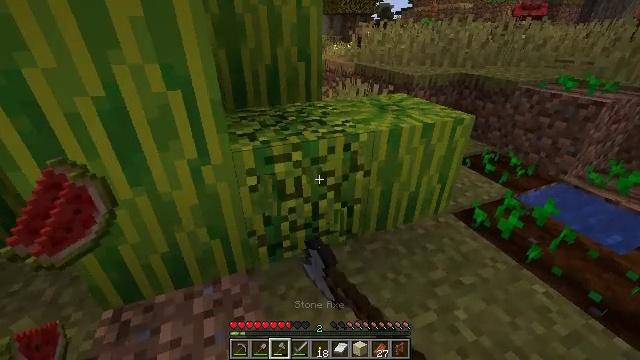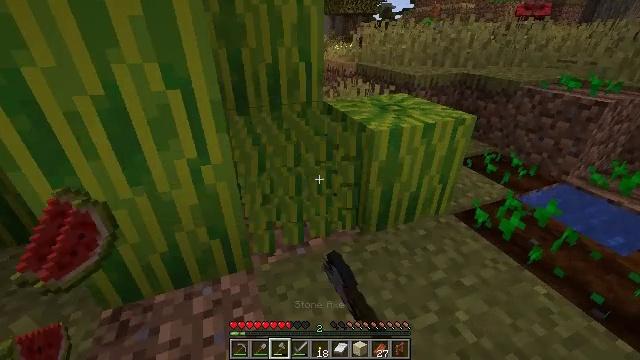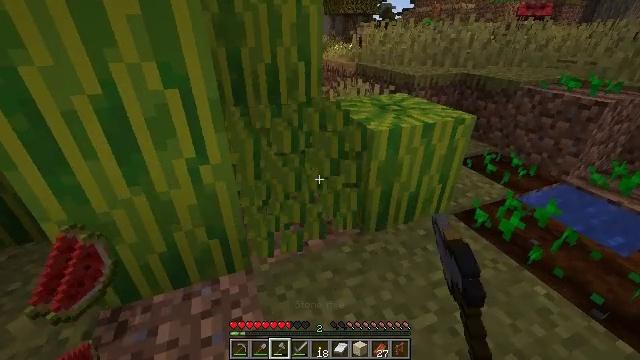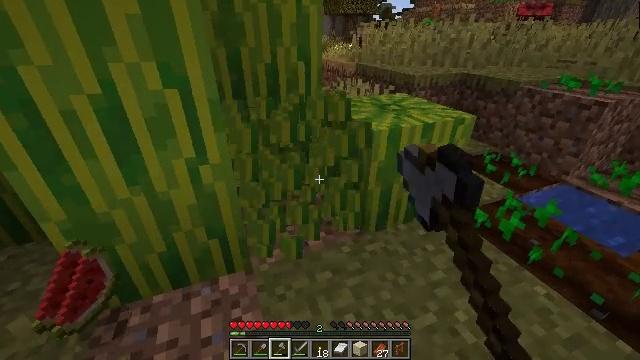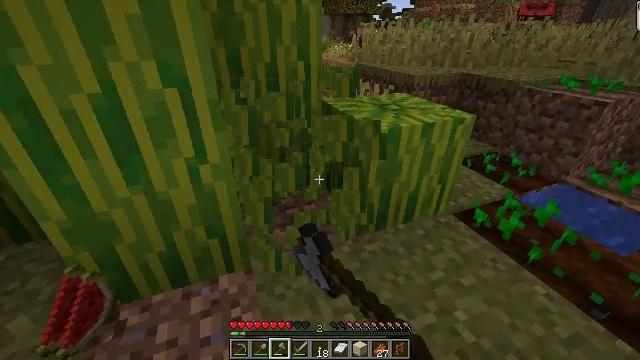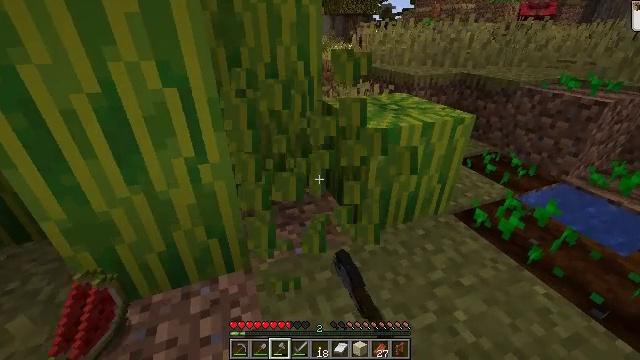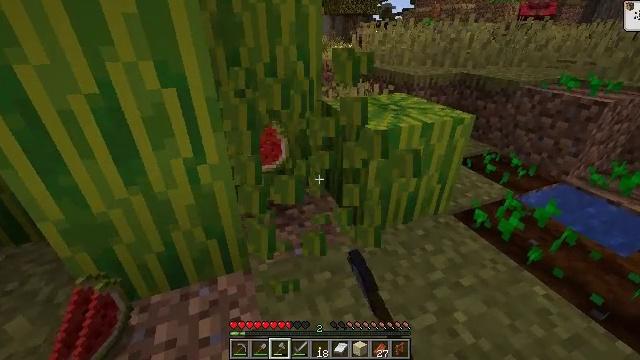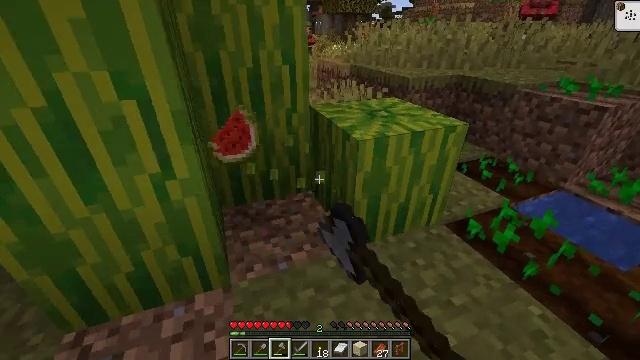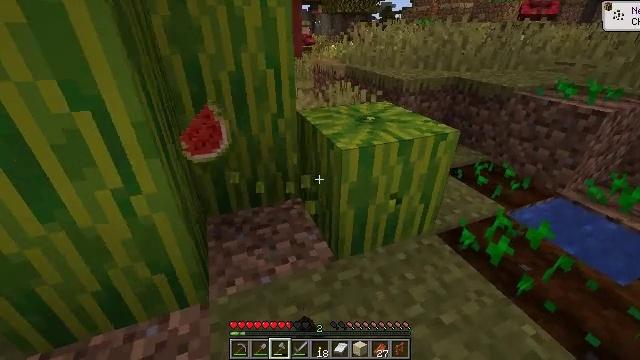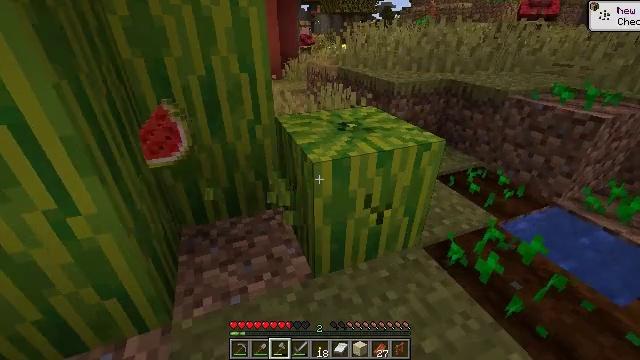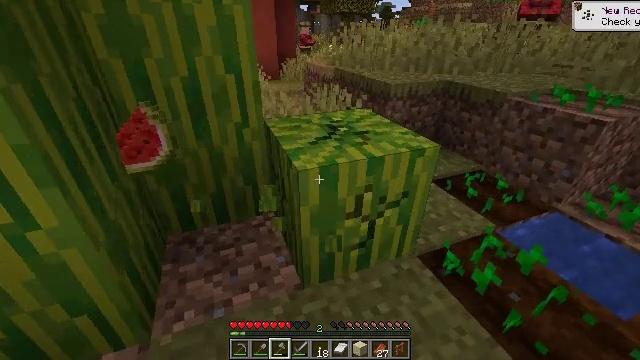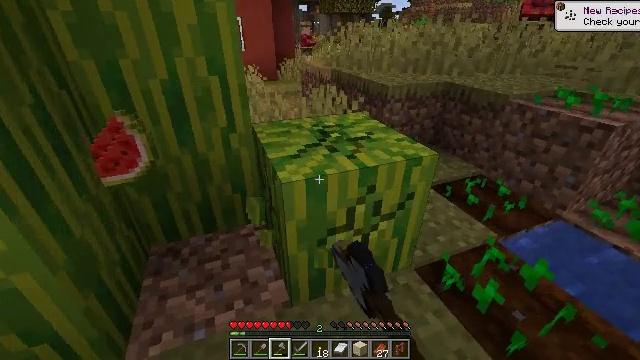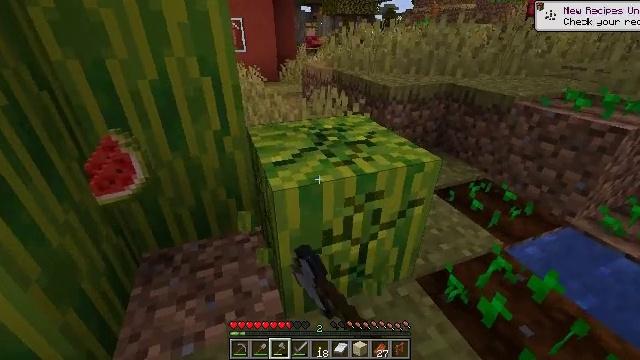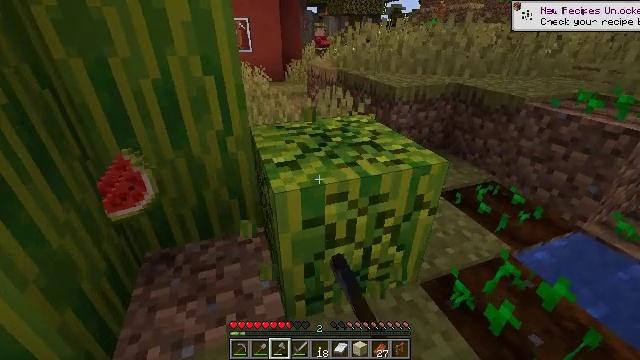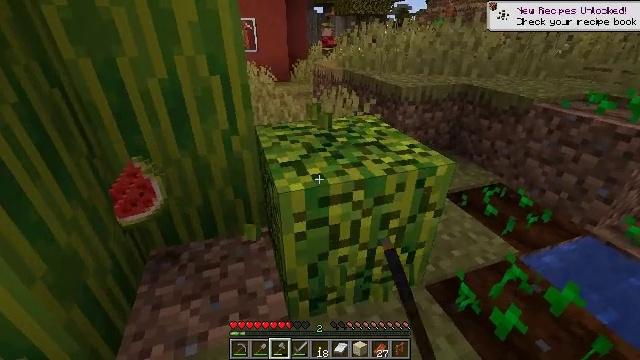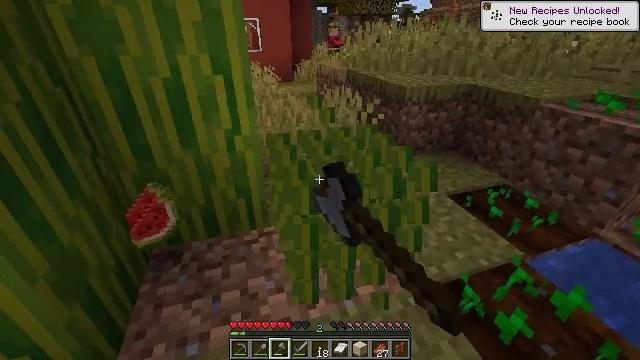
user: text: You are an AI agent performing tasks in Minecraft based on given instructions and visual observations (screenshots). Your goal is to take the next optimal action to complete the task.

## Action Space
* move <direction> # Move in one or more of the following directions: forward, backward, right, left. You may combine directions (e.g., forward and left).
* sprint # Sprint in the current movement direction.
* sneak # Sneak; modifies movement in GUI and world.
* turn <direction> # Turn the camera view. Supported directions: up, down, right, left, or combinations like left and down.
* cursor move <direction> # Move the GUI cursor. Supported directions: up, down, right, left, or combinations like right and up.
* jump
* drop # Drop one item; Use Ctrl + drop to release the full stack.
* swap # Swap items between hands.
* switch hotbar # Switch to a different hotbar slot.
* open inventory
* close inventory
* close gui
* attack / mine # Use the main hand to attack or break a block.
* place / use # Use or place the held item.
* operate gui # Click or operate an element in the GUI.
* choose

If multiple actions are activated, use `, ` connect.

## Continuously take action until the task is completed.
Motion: motion action
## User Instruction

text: Gather melon for food.
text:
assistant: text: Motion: attack / mine
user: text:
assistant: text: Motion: attack / mine
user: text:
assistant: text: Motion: attack / mine
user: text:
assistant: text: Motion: attack / mine
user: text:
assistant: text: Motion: attack / mine
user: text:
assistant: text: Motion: move forward and move right, attack / mine
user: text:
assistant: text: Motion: move forward and move right, attack / mine
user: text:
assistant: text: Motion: move forward and move right, attack / mine
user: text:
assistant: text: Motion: move forward and move right, attack / mine
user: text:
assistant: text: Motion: move forward, attack / mine
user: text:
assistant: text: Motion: attack / mine
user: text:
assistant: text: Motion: attack / mine
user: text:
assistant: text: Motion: turn left, attack / mine
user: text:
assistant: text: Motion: turn left, attack / mine
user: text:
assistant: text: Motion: attack / mine
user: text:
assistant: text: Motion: turn left, attack / mine
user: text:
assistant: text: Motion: turn left, attack / mine
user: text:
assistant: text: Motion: turn left and up, attack / mine
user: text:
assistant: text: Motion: turn left and up, attack / mine
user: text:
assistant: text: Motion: turn left and up, attack / mine
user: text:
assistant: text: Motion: turn left and up, attack / mine
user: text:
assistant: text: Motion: turn left and up, attack / mine
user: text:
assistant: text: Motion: turn left and up, attack / mine
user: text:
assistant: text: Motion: attack / mine
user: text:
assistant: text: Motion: attack / mine
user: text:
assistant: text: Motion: attack / mine
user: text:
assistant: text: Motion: attack / mine
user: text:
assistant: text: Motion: attack / mine
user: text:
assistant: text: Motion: attack / mine
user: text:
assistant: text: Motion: attack / mine